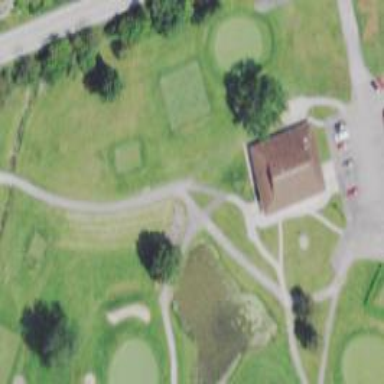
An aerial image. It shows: Path for both road and golf.